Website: apple
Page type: review-order
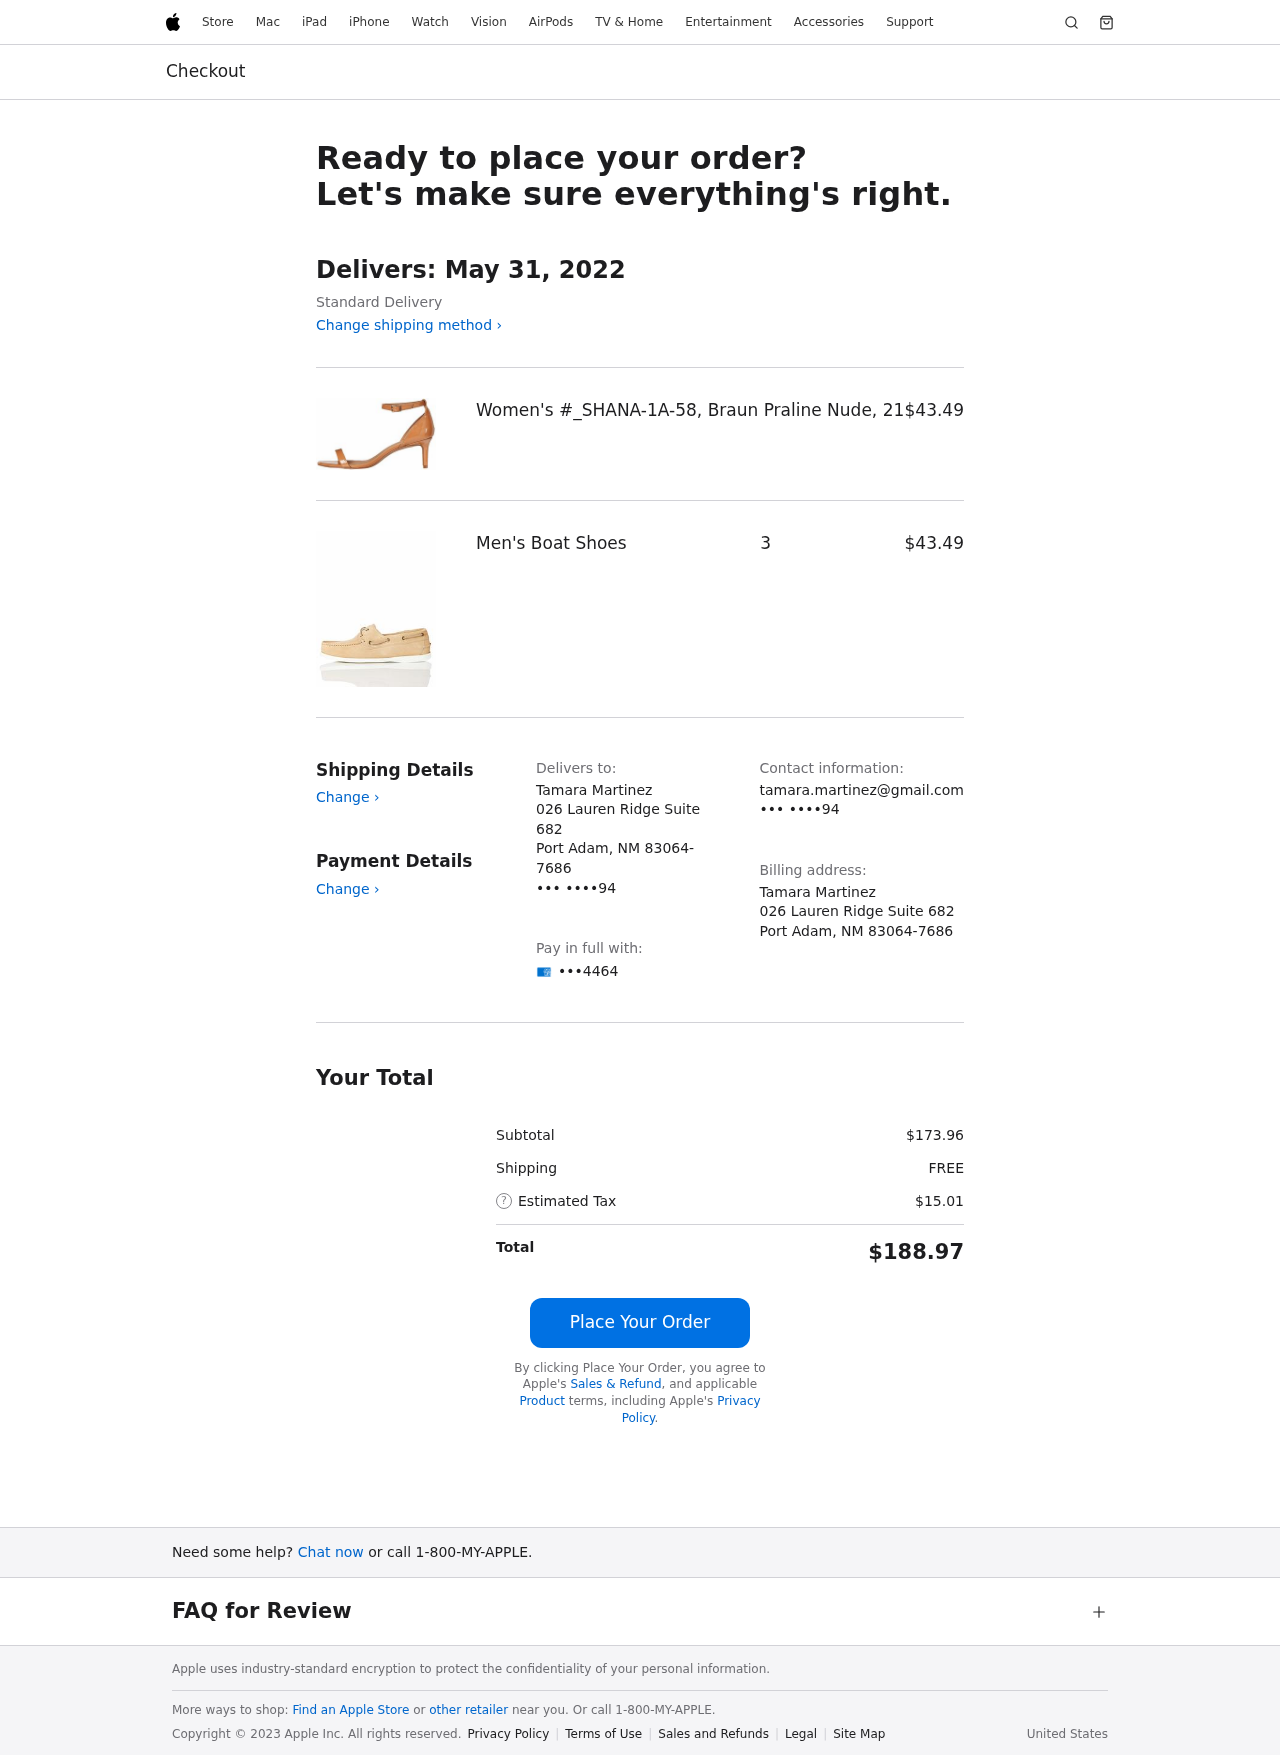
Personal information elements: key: PII_CARD_LAST4
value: •••4464
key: PII_CITY
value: Port Adam
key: PII_EMAIL
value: tamara.martinez@gmail.com
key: PII_FULLNAME
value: Tamara Martinez
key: PII_PHONE
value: ••• ••••94
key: PII_POSTCODE_FULL
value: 83064-7686
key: PII_STATE_ABBR
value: NM
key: PII_STREET
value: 026 Lauren Ridge Suite 682
Product elements: key: PRODUCT1_NAME
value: Women's #_SHANA-1A-58, Braun Praline Nude, 2
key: PRODUCT1_PRICE
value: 43.49
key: PRODUCT1_QUANTITY
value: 1
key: PRODUCT2_NAME
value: Men's Boat Shoes
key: PRODUCT2_PRICE
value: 43.49
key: PRODUCT2_QUANTITY
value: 3
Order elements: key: ORDER_DELIVERY_DATE
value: May 31, 2022
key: ORDER_SUBTOTAL
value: $173.96
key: ORDER_SHIPPING_COST
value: FREE
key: ORDER_TAX
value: $15.01
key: ORDER_TOTAL
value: $188.97